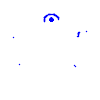
Particle: pion